Question: I want to put png image over button i tried android:background but the png takes all the button what i want exactly is to use the logo png over button like this

the info logo is my png and "about" comes from the button text
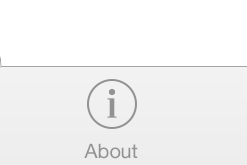
Answer: u can use this:
'''
android:drawableTop="@drawable/SomeIcon"
'''
so then you get this:
'''
<Button
android:id="@+id/damage"
android:layout_width="match_parent"
android:layout_height="wrap_content"
android:layout_gravity="center_horizontal"
android:text="about"
android:drawableTop="@android:drawable/ic_menu_info_details"/>
'''

it works for me :)